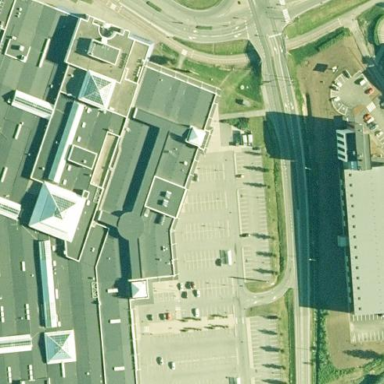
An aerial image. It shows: Retail building in mall.